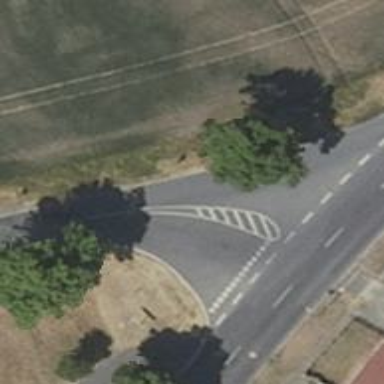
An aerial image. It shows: Secondary road with asphalt surface.